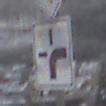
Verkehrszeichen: VerlaufVorfahrtsstrasse3
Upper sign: Vorfahrtsstrasse
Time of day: MorningAfternoon
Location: Outdoor (Nature)
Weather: PartlyCloudy
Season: Winter
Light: Natural